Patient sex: M
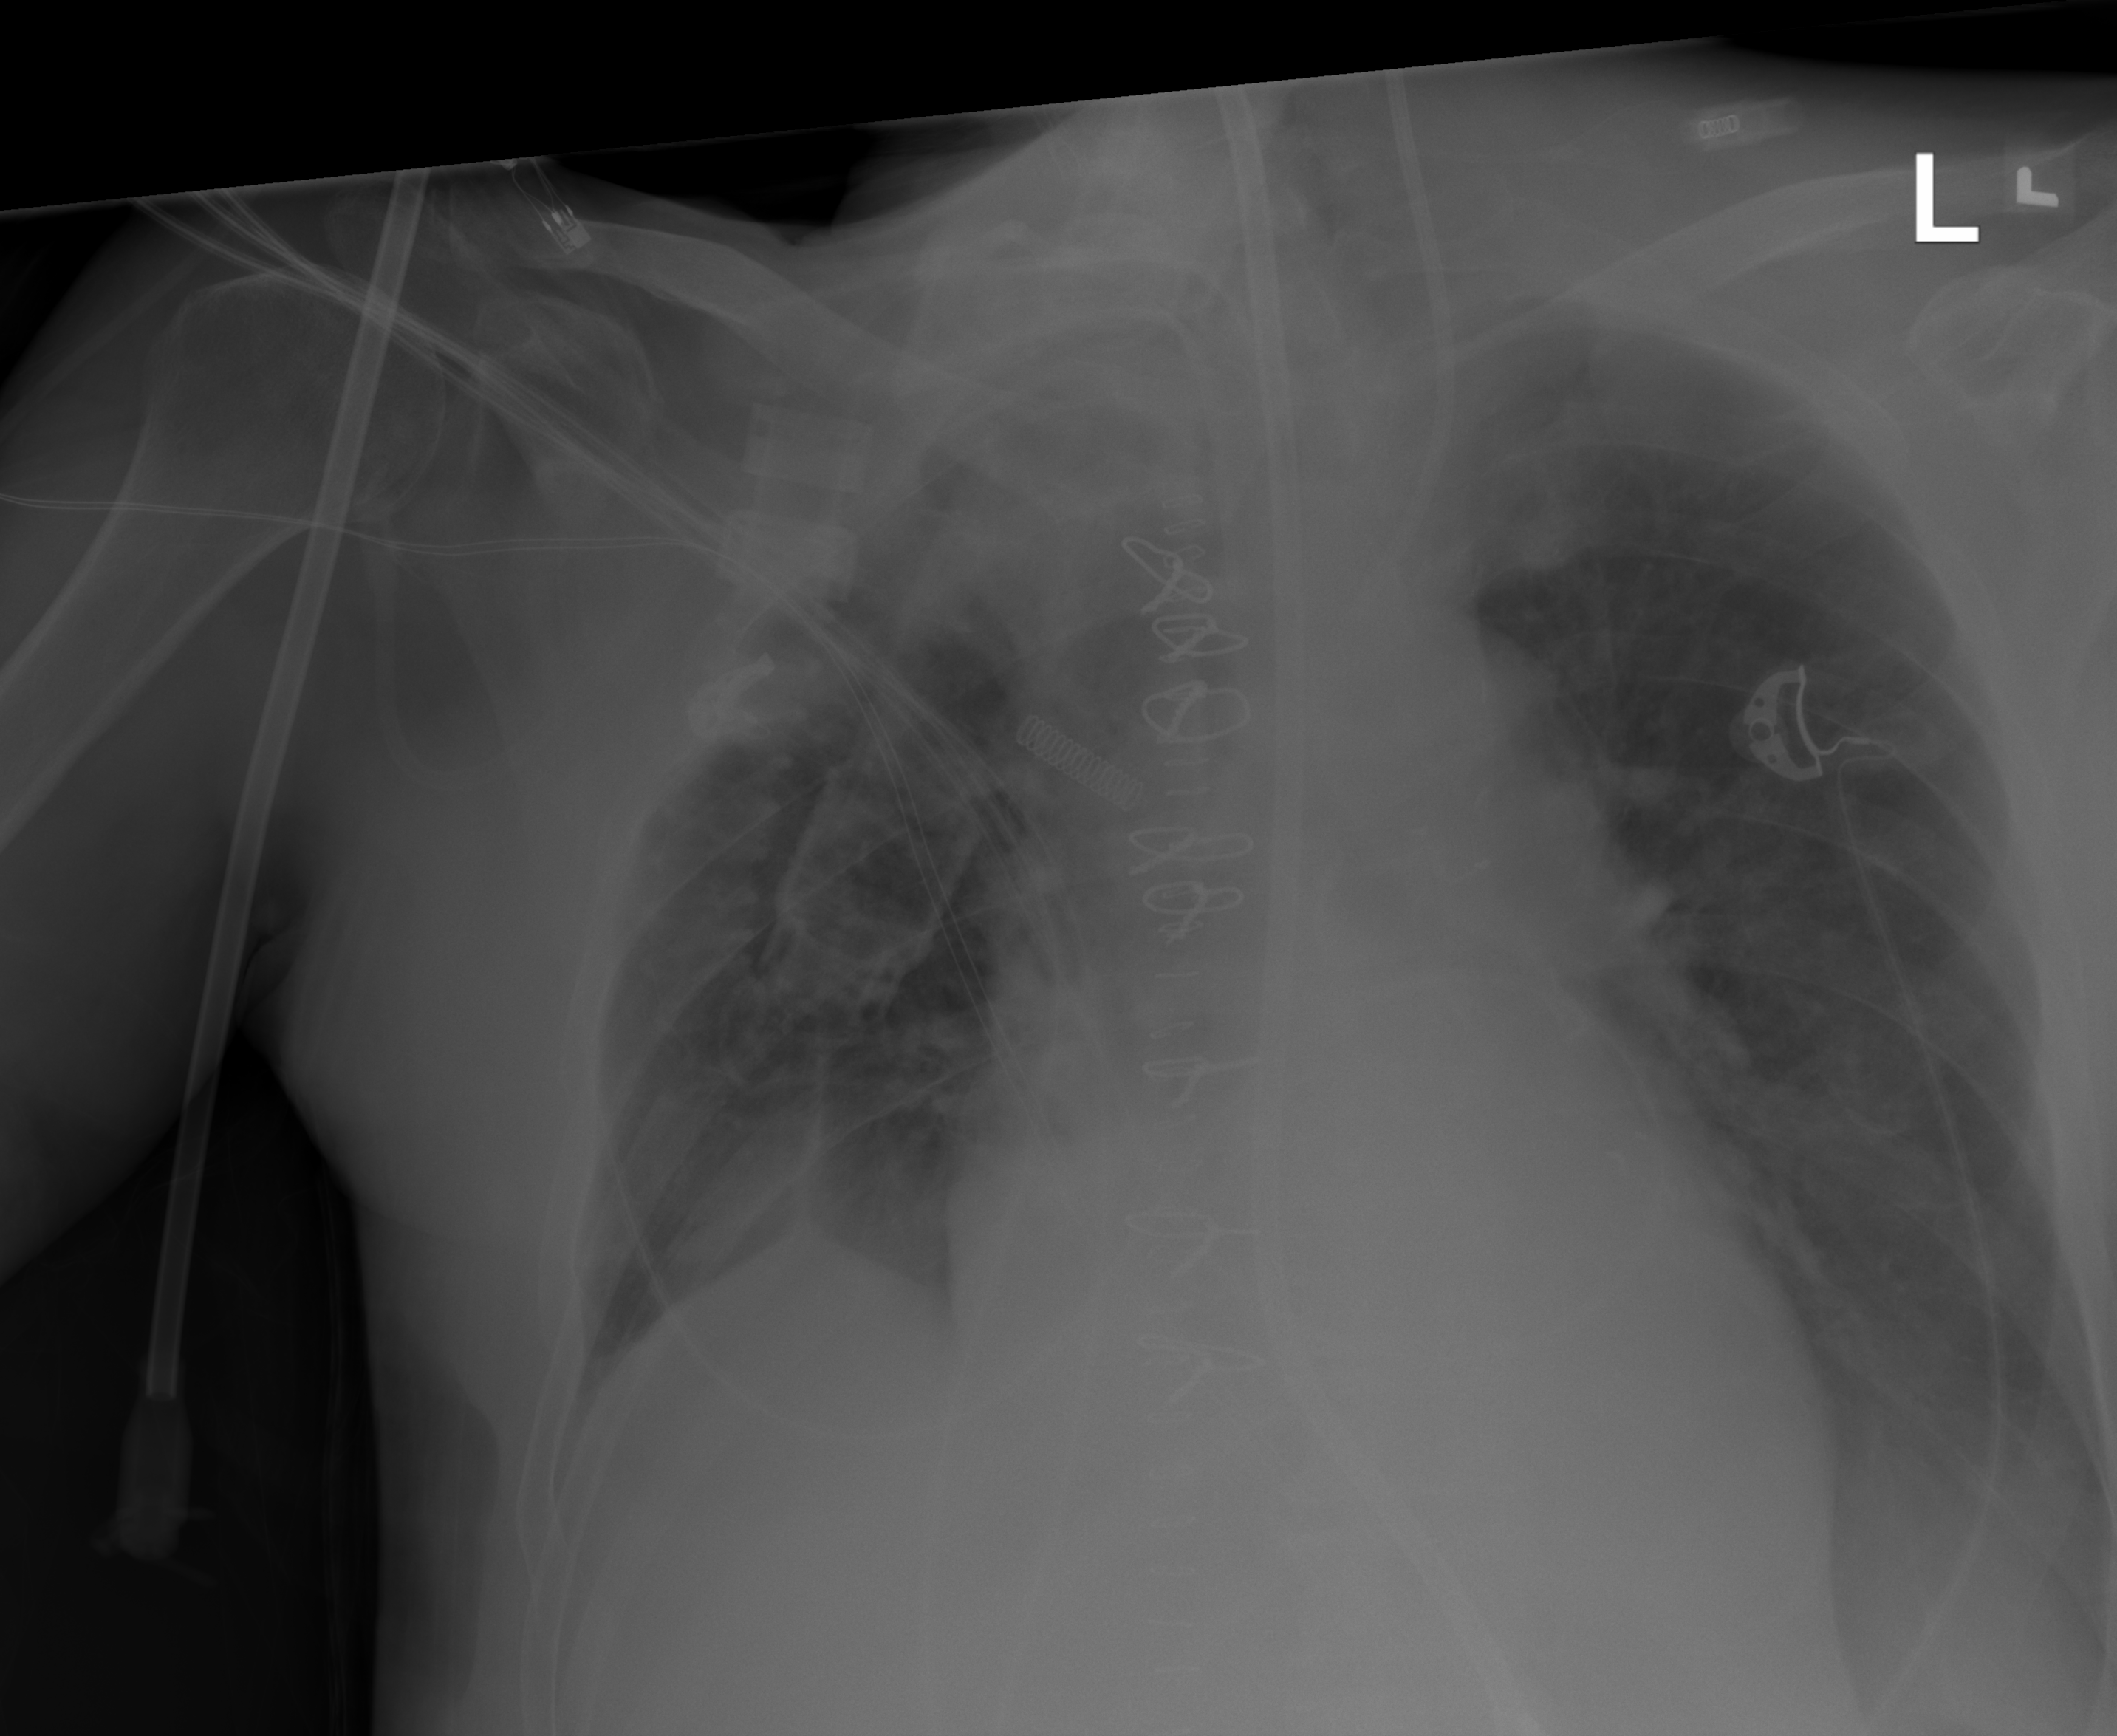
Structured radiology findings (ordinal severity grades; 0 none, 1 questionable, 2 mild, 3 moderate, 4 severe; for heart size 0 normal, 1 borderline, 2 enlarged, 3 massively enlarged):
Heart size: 0
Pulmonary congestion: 0
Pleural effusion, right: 2
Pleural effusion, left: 2
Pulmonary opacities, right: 2
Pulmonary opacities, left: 0
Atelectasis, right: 2
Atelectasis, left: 2